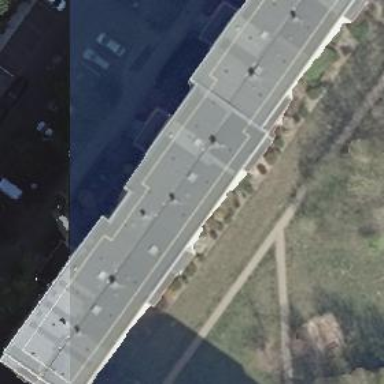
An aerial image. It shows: Apartment building with flat roof.